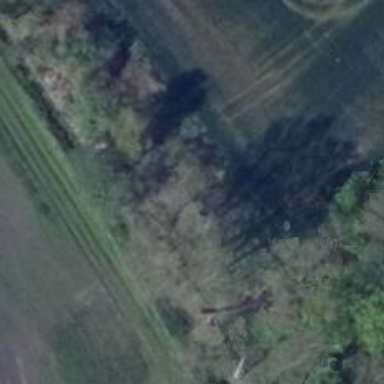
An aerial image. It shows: Row of trees in natural setting.